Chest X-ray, PA view. Patient: 21 years old, sex F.
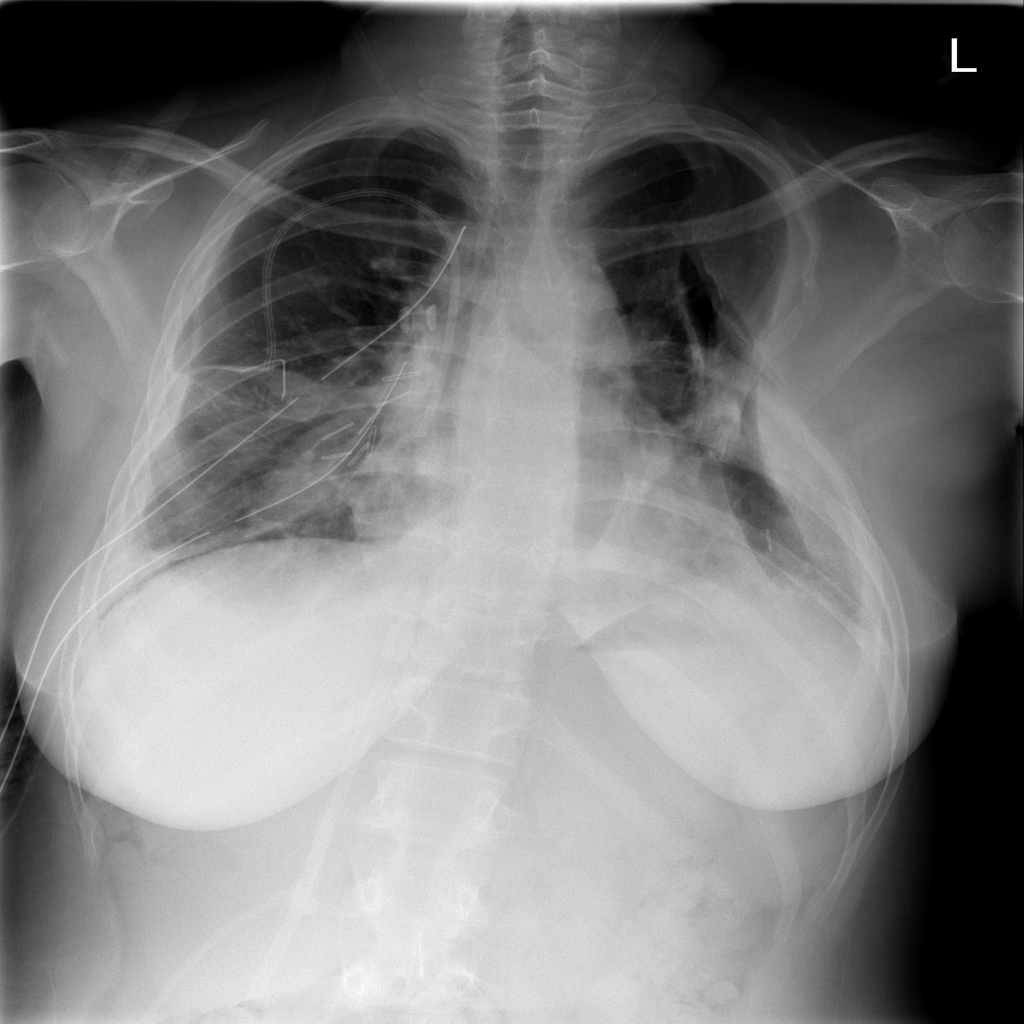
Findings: Pleural_Thickening